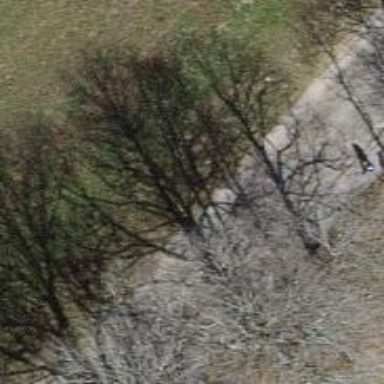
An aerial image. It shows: Row of trees in natural setting.